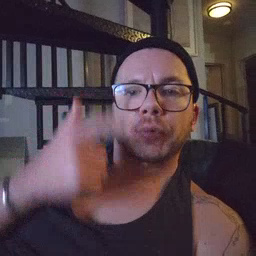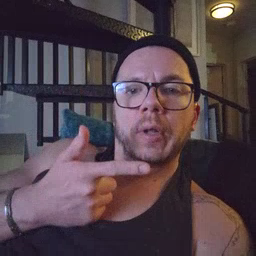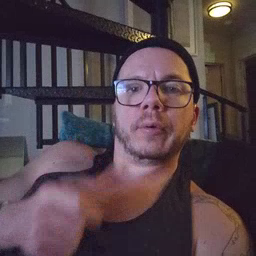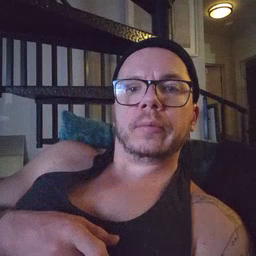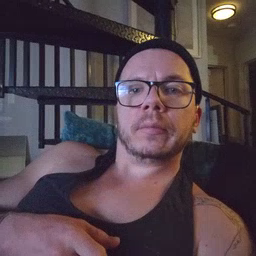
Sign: brother